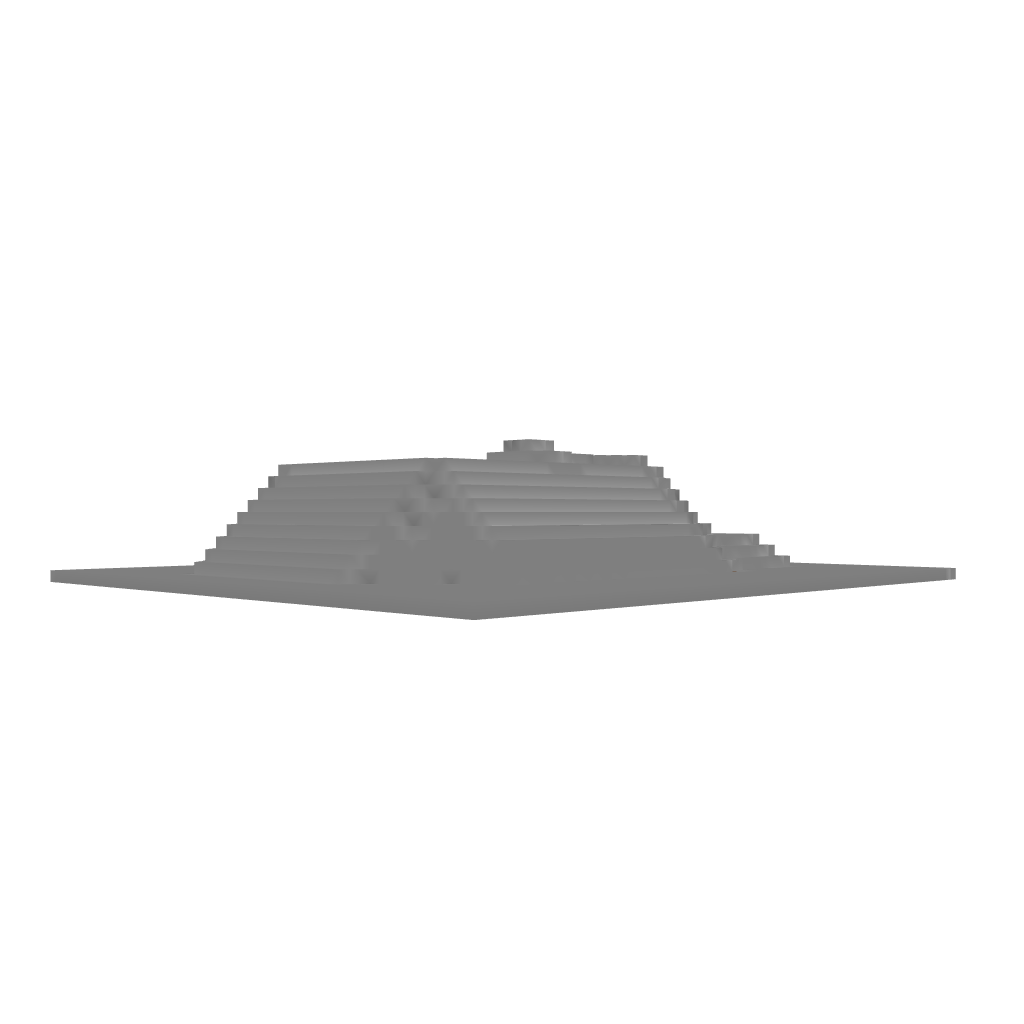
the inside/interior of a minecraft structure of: The Bunker